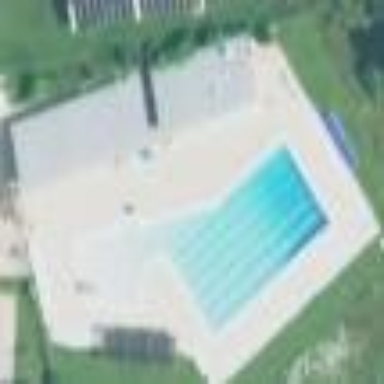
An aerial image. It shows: Sports center specializing in swimming activities located on leisure land.